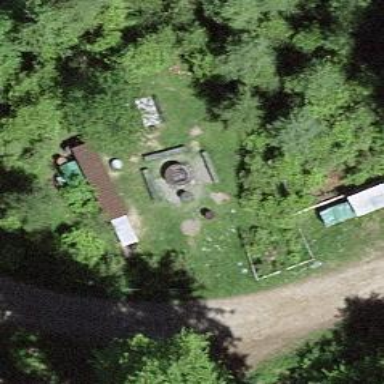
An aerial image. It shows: Barbecue facility.